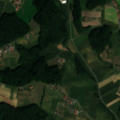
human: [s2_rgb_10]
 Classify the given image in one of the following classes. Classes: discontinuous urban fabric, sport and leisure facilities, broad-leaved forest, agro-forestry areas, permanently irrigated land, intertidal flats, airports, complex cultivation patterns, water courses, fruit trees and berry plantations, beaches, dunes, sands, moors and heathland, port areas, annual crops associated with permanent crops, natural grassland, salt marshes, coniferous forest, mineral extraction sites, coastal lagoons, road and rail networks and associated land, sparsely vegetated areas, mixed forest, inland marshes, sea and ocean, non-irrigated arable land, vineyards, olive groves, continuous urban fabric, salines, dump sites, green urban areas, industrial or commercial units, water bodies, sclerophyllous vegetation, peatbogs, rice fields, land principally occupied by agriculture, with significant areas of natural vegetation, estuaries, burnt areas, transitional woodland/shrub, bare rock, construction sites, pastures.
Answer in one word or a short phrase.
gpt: non-irrigated arable land, complex cultivation patterns, broad-leaved forest